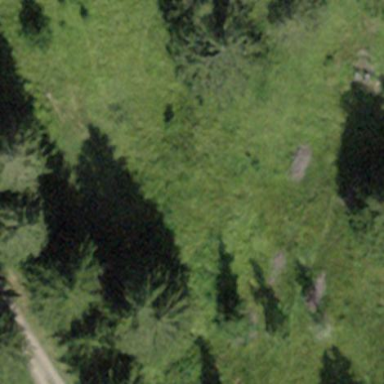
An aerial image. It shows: Forest area.